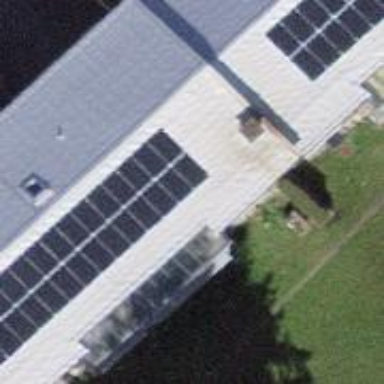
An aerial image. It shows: Solar photovoltaic panel generator.